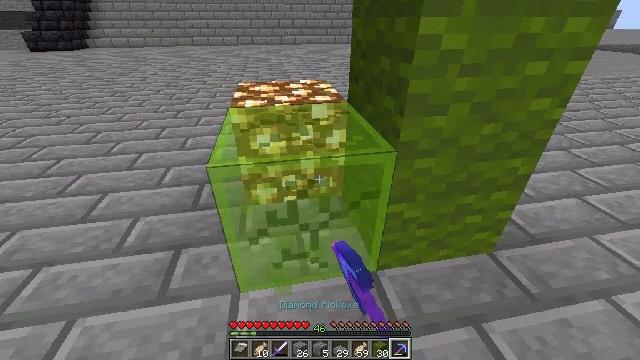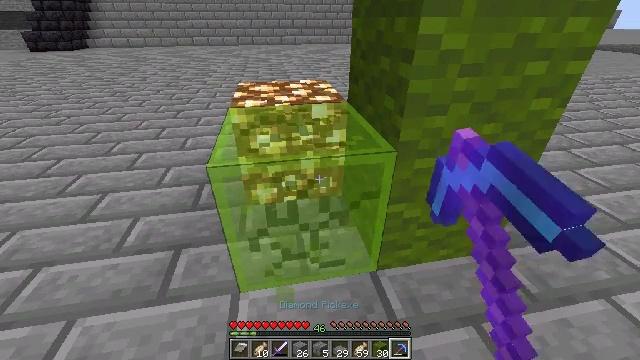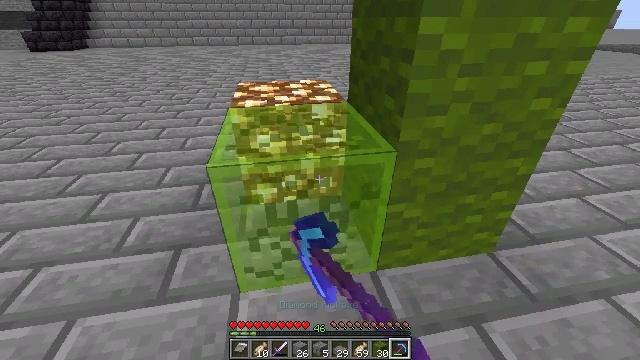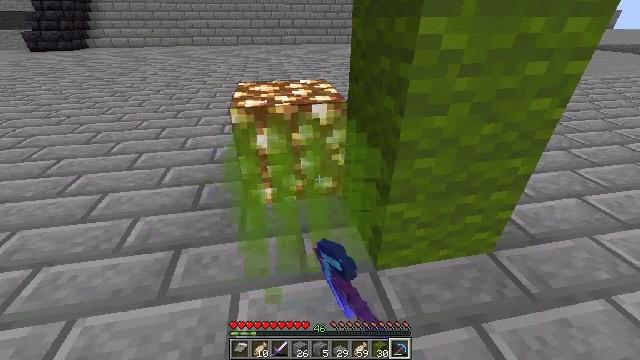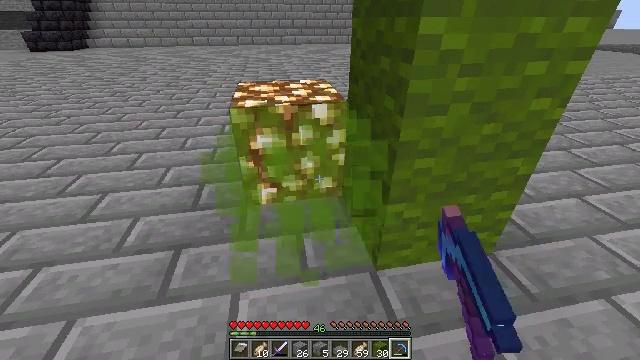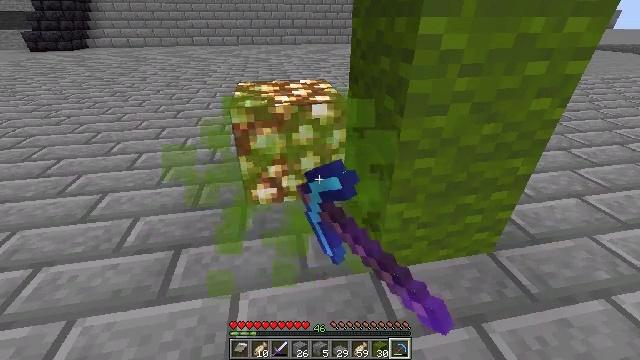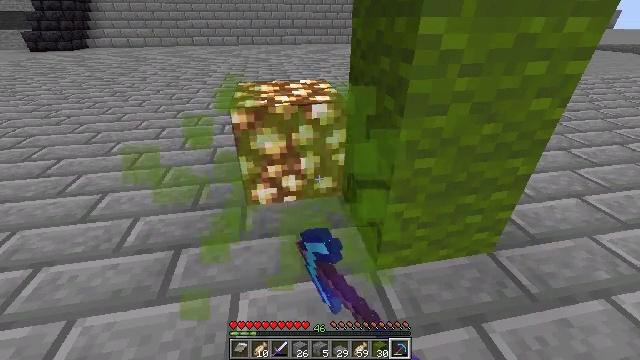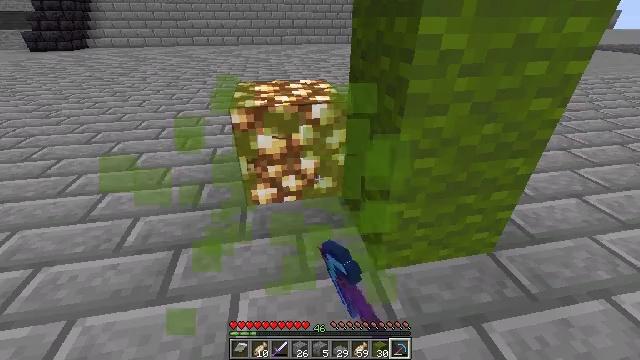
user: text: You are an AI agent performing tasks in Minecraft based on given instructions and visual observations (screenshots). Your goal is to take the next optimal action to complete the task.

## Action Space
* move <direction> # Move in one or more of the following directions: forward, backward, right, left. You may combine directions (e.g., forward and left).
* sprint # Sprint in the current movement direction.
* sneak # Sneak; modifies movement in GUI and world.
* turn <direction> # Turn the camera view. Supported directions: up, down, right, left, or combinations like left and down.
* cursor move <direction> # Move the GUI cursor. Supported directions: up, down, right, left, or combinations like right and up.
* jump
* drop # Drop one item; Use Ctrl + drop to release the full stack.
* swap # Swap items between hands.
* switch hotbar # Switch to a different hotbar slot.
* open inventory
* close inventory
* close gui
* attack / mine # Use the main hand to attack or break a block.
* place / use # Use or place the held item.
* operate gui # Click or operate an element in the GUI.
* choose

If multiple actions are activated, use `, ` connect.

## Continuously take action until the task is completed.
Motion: motion action
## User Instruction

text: Attack the lime stained glass to collect it.
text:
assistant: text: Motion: attack / mine
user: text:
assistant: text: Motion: attack / mine
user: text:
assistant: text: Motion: attack / mine
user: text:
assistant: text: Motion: attack / mine
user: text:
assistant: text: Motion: attack / mine
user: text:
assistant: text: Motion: attack / mine
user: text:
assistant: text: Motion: attack / mine
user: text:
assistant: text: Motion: attack / mine